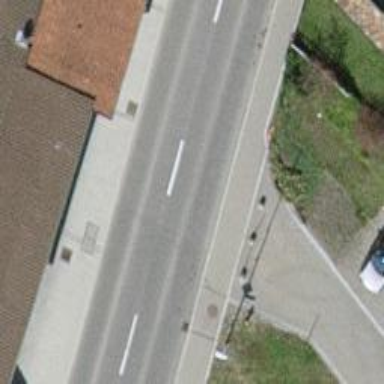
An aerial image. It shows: Bollard.